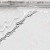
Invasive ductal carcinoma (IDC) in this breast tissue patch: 0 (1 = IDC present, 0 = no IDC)